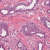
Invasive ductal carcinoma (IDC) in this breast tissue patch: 1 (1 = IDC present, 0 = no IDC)